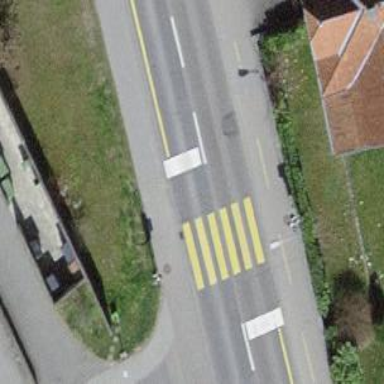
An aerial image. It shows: Footway with zebra crossing.